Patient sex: F
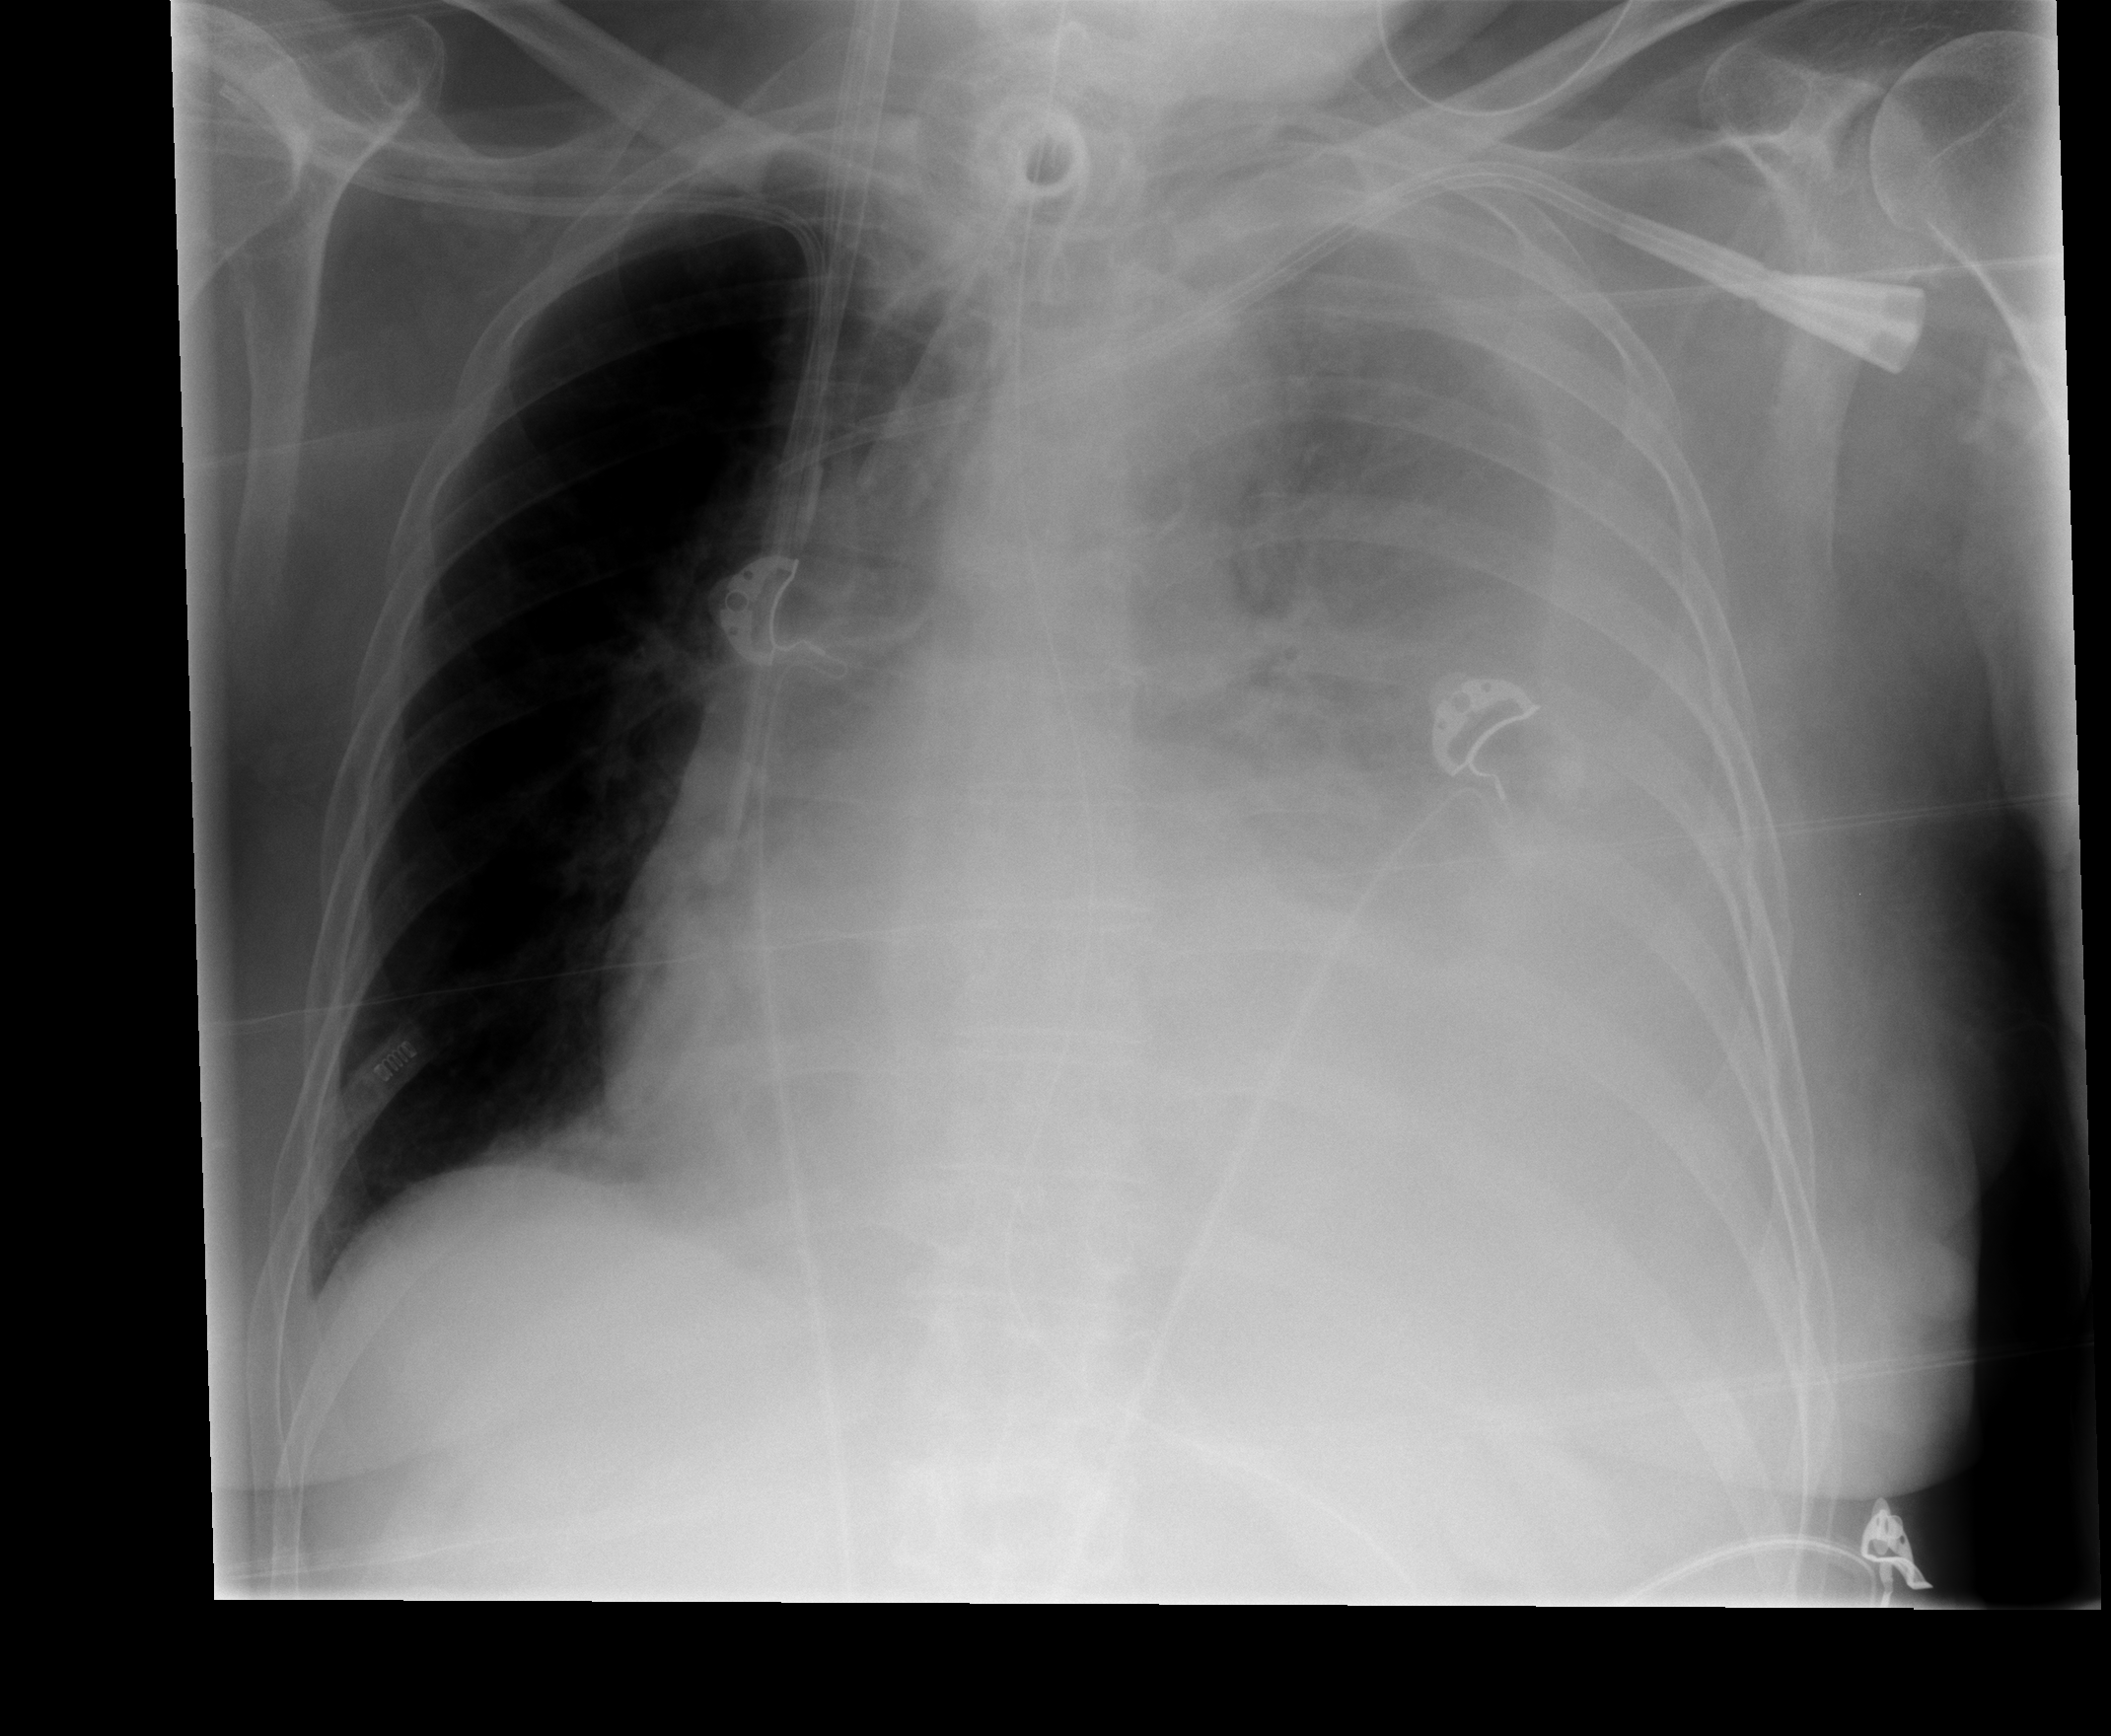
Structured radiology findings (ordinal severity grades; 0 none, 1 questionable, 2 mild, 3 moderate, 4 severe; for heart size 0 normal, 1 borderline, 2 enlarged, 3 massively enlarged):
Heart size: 1
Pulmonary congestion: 0
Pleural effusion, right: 0
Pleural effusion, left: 4
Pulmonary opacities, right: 0
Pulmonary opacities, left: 0
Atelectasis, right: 0
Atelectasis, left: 3